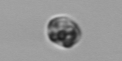
Label: Dinophyceae